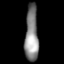
Tissue: lung
Cell type: Pericytes
Senescence score: 0.6186
Nuclear area (px): 730
Mean DAPI intensity: 135.071